Question: Given the following four-coloring problem graph, where part of the region has been pre-colored, how many coloring combinations are there for the remaining region?
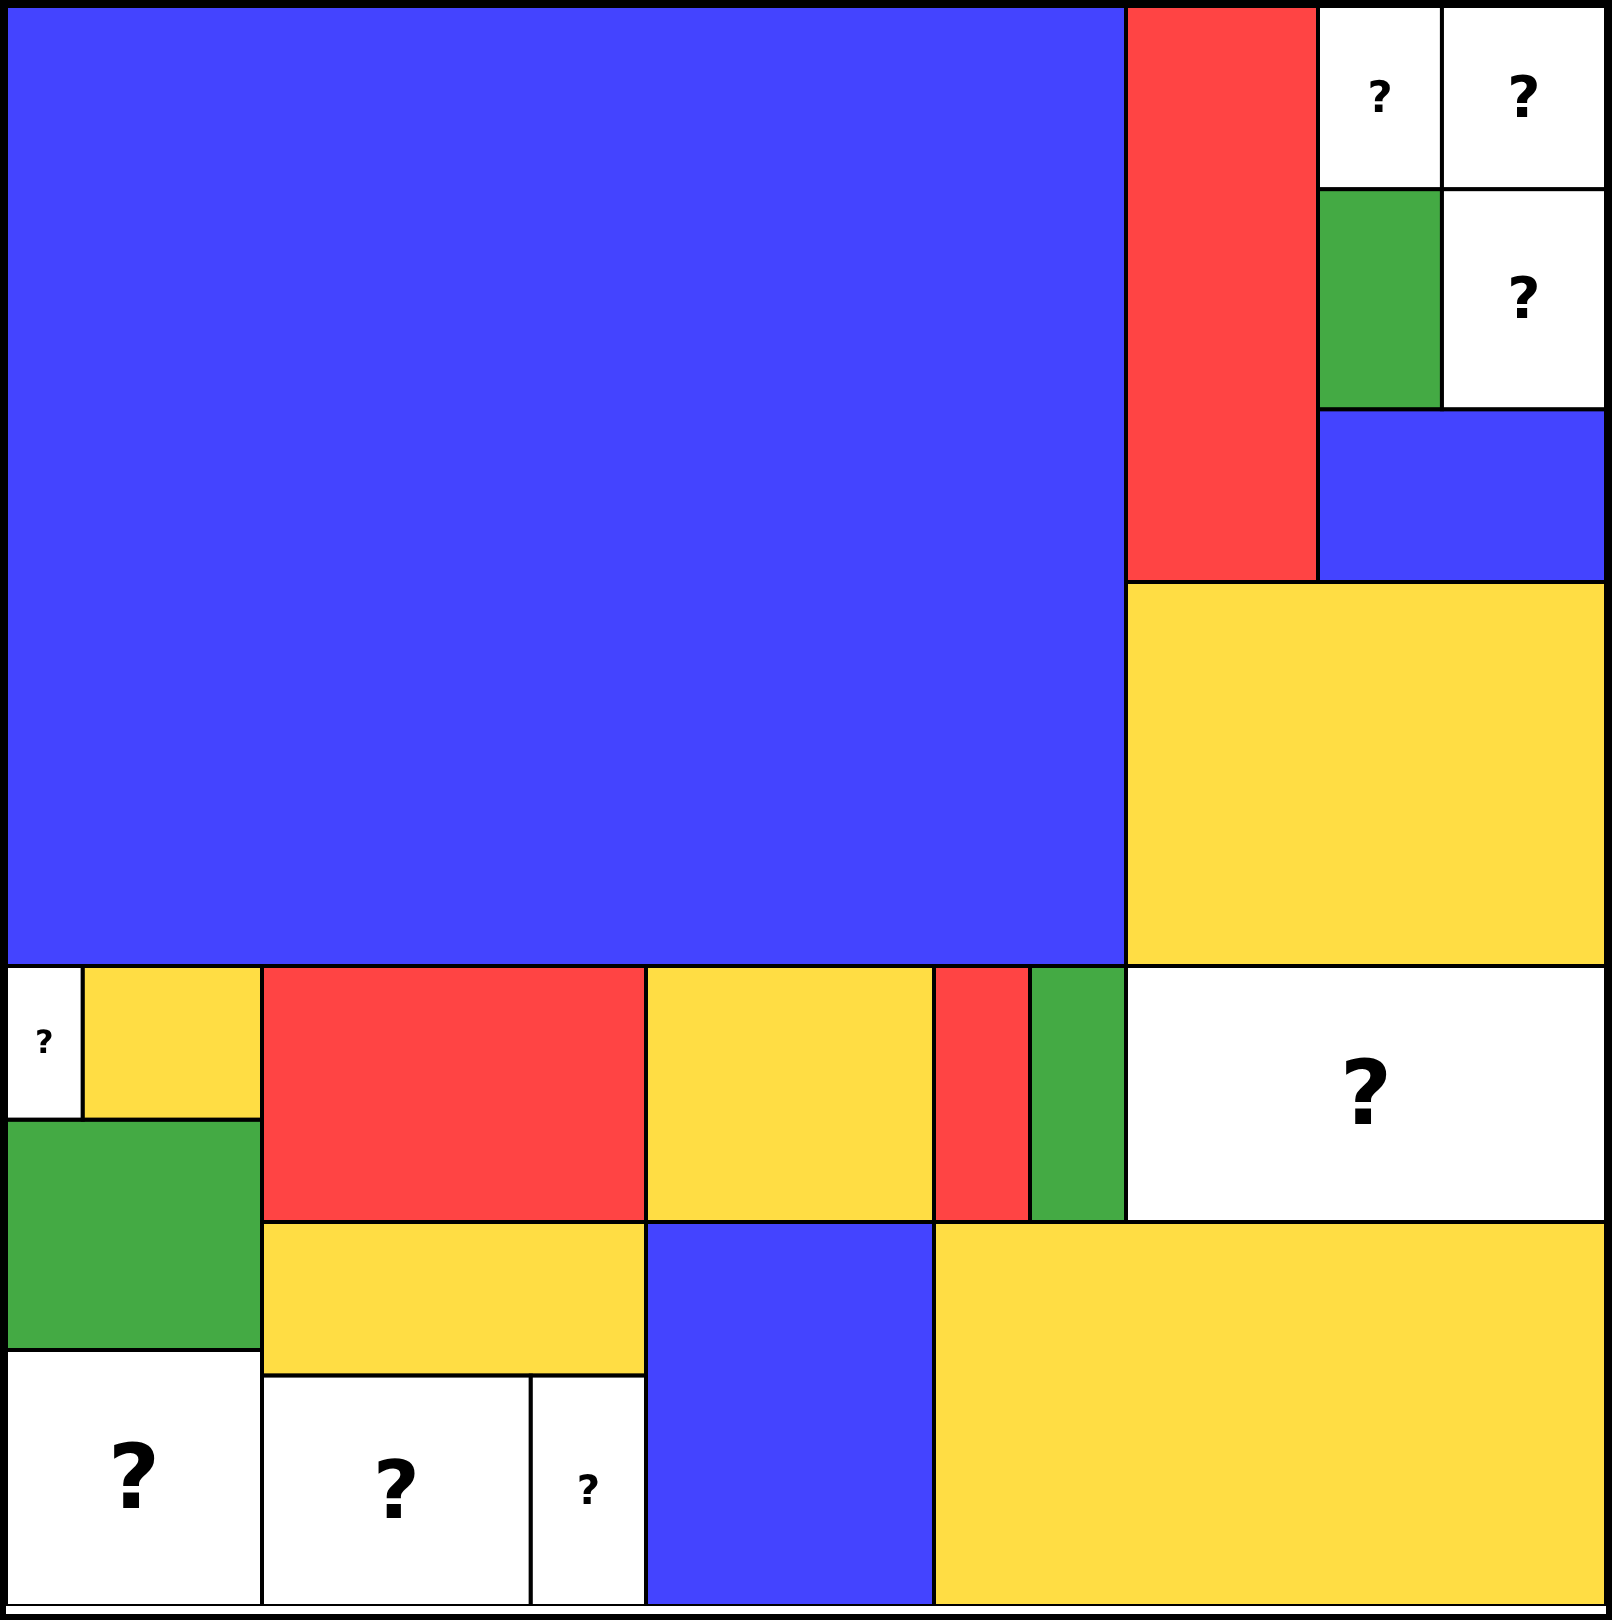
Answer: 26